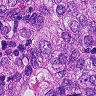
Metastatic tissue present: yes